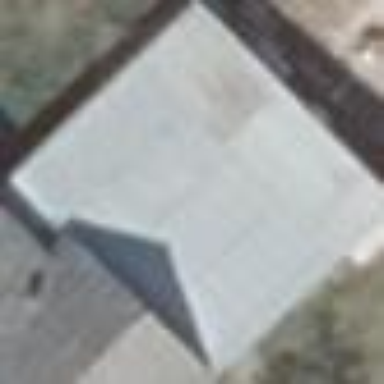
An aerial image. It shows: Shed building.